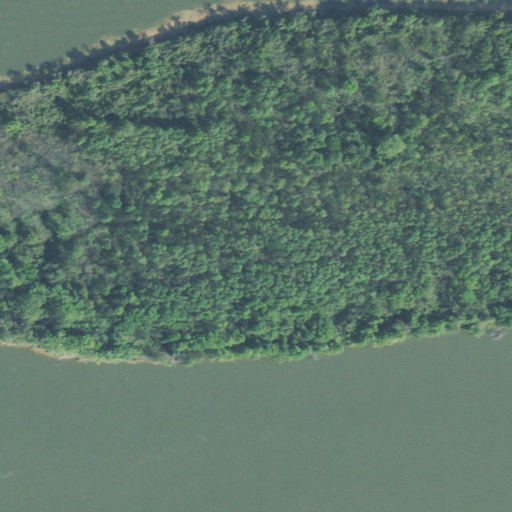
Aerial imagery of island in Tennessee named Swallow Bluff Island containing herbaceous wetlands, open water, woody wetlands, and shrub